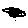
Label: flower